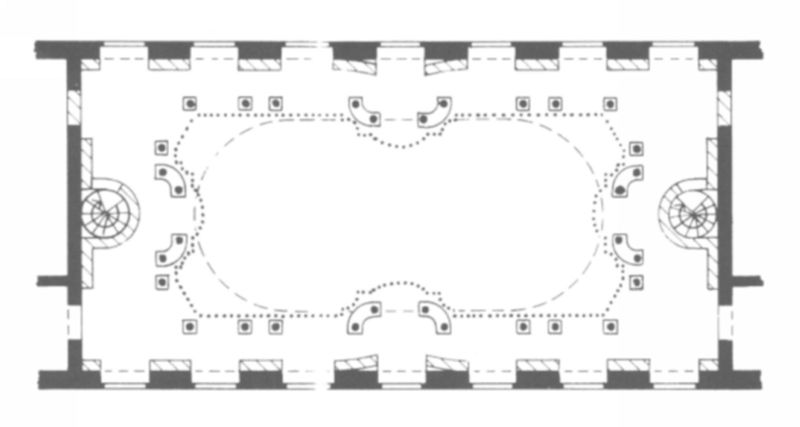
Titel: Bibliothek Wiblingen
Künstler: Christian Wiedemann
Standort: Wiblingen, Benediktinerkloster (EU - D - BW)
Schlagwörter: weiß, fenster, schwarz, säulen, zeichnung, gebäude, architektur, kreis, türen, formen, linien, treppen, striche, umriss, punkte, wände, linie, schraffur, schwarzweiß, punkt, plan, wendel, grundriss, spinnennetz, abc, a, blub